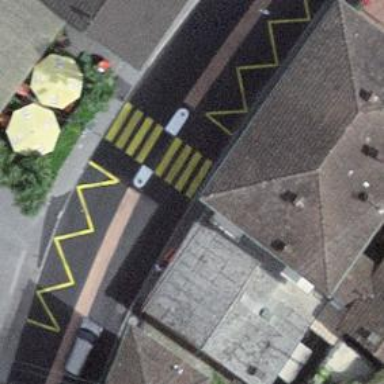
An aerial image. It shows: Uncontrolled footway crossing with markings.